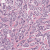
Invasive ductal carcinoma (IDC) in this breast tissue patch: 1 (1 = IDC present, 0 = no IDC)